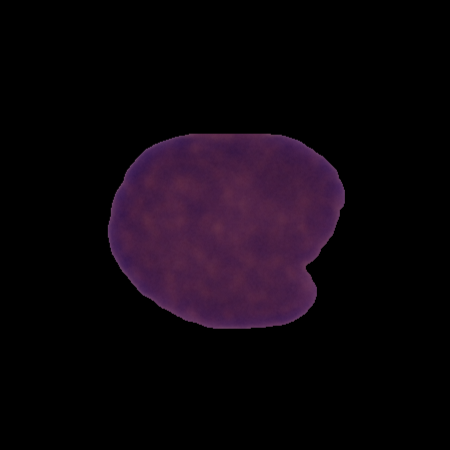
Label: healthy